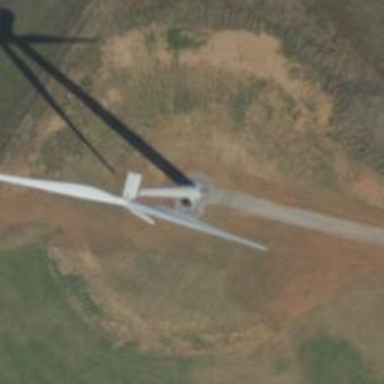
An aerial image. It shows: Wind generator powered by wind turbines.